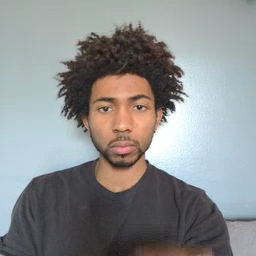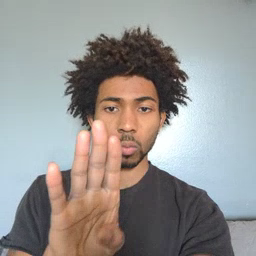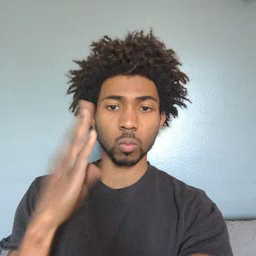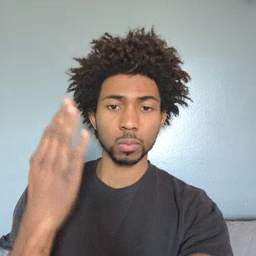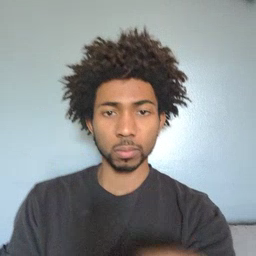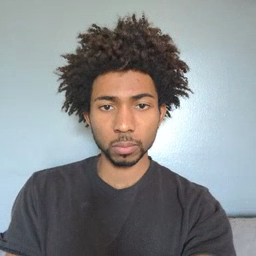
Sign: open